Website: apple
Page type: customer-info-address
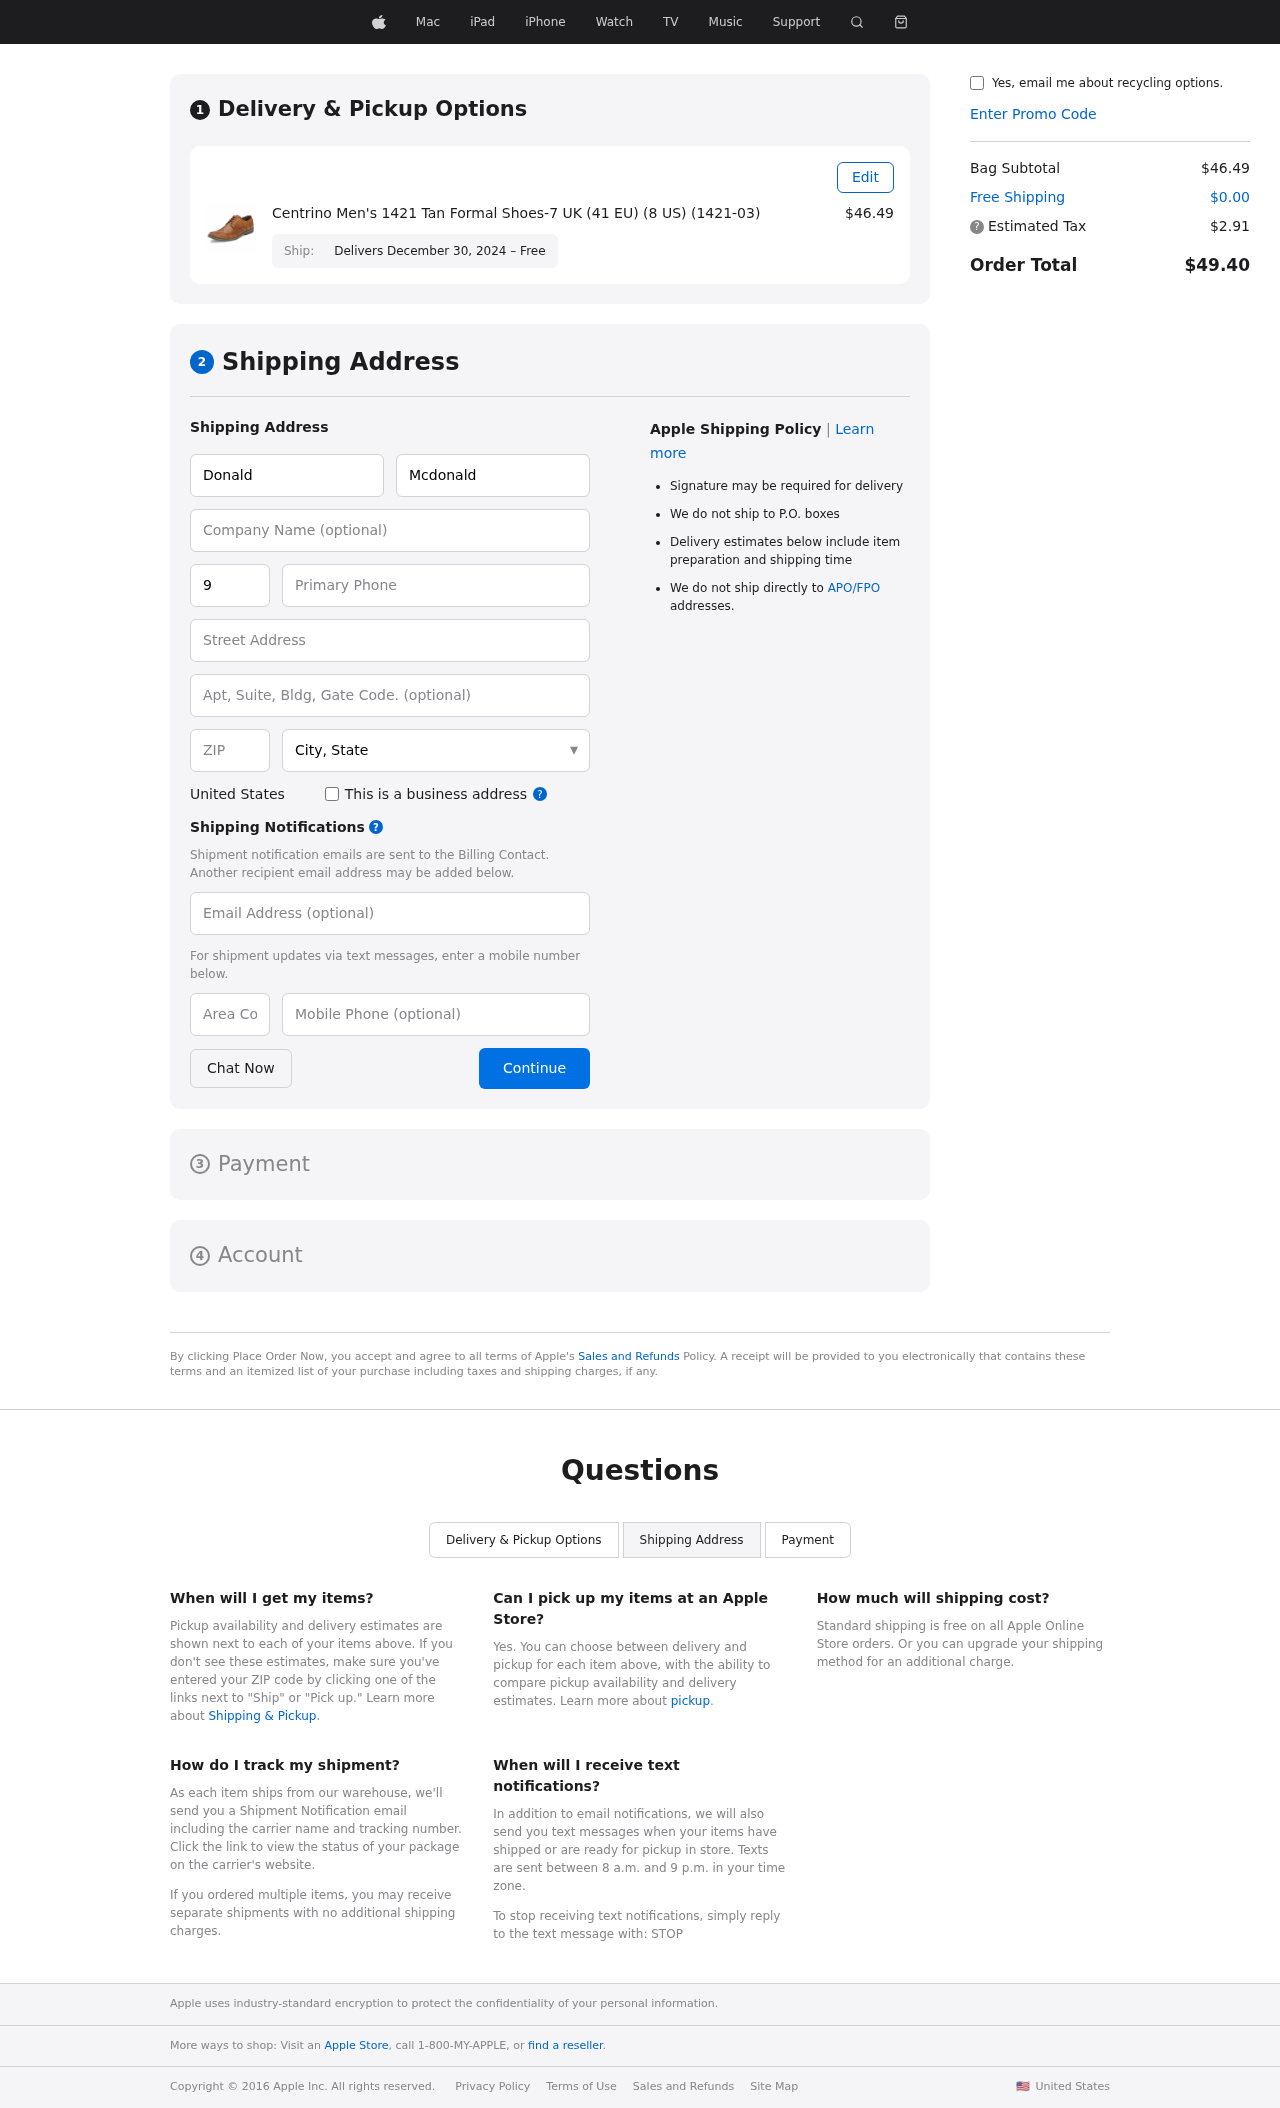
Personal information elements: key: PII_CITY_STATE
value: South Anna, ND
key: PII_COUNTRY
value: United States
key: PII_EMAIL
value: donald_mcdonald@hotmail.com
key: PII_FIRSTNAME
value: Donald
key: PII_LASTNAME
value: Mcdonald
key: PII_PHONE
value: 9779398858
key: PII_PHONE_ALT
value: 4503040894
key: PII_PHONE_ALT_AREA
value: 450
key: PII_PHONE_AREA
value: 977
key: PII_POSTCODE
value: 87077
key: PII_STREET
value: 83592 Rich Estate Apt. 974
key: PII_STREET2
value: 050 Miller Mountain
Product elements: key: PRODUCT1_NAME
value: Centrino Men's 1421 Tan Formal Shoes-7 UK (41 EU) (8 US) (1421-03)
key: PRODUCT1_PRICE
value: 46.49
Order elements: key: ORDER_DELIVERY_DATE
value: Delivers December 30, 2024 – Free
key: ORDER_SUBTOTAL
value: $46.49
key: ORDER_SHIPPING_COST
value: $0.00
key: ORDER_TAX
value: $2.91
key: ORDER_TOTAL
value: $49.40